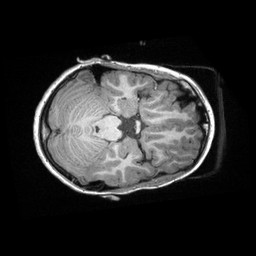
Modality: T1w
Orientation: axial
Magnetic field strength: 3 T